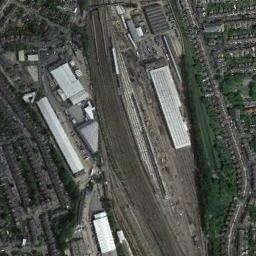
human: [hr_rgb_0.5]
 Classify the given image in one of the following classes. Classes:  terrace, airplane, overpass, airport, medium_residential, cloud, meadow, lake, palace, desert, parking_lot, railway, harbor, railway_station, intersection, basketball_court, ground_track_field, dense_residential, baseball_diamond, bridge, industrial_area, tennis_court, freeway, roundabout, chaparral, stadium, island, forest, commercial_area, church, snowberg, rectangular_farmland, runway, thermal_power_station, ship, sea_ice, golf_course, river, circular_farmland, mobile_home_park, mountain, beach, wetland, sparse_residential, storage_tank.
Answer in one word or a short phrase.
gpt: railway_station